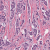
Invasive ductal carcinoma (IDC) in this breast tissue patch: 1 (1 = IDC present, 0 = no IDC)